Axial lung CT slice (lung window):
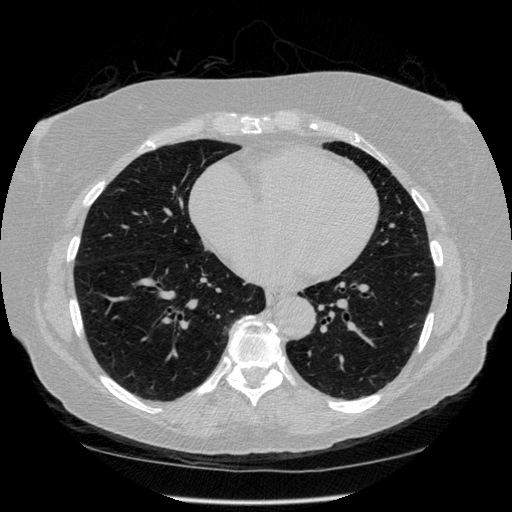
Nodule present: no